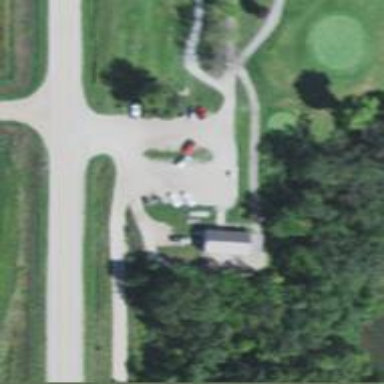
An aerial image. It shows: Path used for both walking and golf.